Question: I am using pyCairo for drawing moving elements on a surface.
In order to get better perfomance i tried to use "clip" function to redraw only the changed parts of a bigger image . Unfortunately it creates unwanted edges on the image. The edges of the cliping can be seen. Is it possible to avoid this kind of behaviour?

'''
import math
import cairo
def draw_stuff(ctx):
""" clears background with solid black and then draws a circle"""
ctx.set_source_rgb (0, 0, 0) # Solid color
ctx.paint()
ctx.arc (0.5, 0.5, 0.5, 0, 2*math.pi)
ctx.set_source_rgb (0, 123, 0)
ctx.fill()
WIDTH, HEIGHT = 256, 256
surface = cairo.ImageSurface (cairo.FORMAT_ARGB32, WIDTH, HEIGHT)
ctx = cairo.Context (surface)
ctx.scale (WIDTH, HEIGHT) # Normalizing the canvas
draw_stuff(ctx)
#Let's draw stuff again, this time only redrawing a small part of the image
ctx.save()
ctx.rectangle(0.2,0.2,0.2,0.2)
ctx.clip()
draw_stuff(ctx)
ctx.restore()
surface.write_to_png ("example.png") # Output to PNG
'''
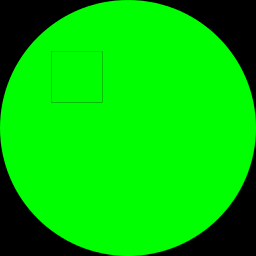
Answer: You should round your cliping coordinates to integers (in device space). See <URL>
I don't know the Python API and I am just guessing how it might work like from the C API, but it is something like this:
'''
def snap_to_pixels(ctx, x, y):
x, y = ctx.user_to_device(x, y)
# No idea how to round an integer in python,
# this would be round() in C
# (Oh and perhaps you don't want this rounding, but
# instead want to round the top-left corner of your
# rectangle towards negative infinity and the bottom-right
# corner towards positive infinity. That way the rectangle
# would never become smaller to the rounding. But hopefully
# this example is enough to get the idea.
x = int(x + 0.5)
y = int(x + 0.5)
return ctx.device_to_user(x, y)
# Calculate the top-left and bottom-right corners of our rectangle
x1, y1 = 0.2, 0.2
x2, y2 = x1 + 0.2, y1 + 0.2
x1, y1 = snap_to_pixels(ctx, x1, y1)
x2, y2 = snap_to_pixels(ctx, x2, y2)
# Clip for this rectangle
ctx.rectangle(x1, y1, x2 - x1, y2 - y1)
ctx.clip()
'''